Question: I want to save a custom object 'myObject' in shared preferences. Where this custom object has 'ArrayList<anotherCustomObj>'. This 'anotherCustomObj' has primary variables.
Both 'myObject' and 'anotherCustomObj' are parcelable.
I tried below code to convert it to String and save it :
'''
String myStr = gson.toJson(myObject);
editor.putString(MY_OBJ, myStr);
'''
But it gives RunTimeException.
Below is logcat screen shot.

'''
package com.objectlounge.ridesharebuddy.classes;
import java.io.File;
import java.io.InputStream;
import java.text.ParseException;
import java.text.SimpleDateFormat;
import java.util.Calendar;
import java.util.Date;
import java.util.Locale;
import android.annotation.SuppressLint;
import android.content.Context;
import android.content.SharedPreferences;
import android.content.SharedPreferences.Editor;
import android.graphics.Bitmap;
import android.graphics.BitmapFactory;
import android.os.Parcel;
import android.os.Parcelable;
import android.preference.PreferenceManager;
import android.util.Log;
import com.google.gson.annotations.SerializedName;
import com.objectlounge.ridesharebuddy.R;
public class RS_SingleMatch implements Parcelable {
private static final String RIDESHARE_DIRECTORY = "RideShareBuddy";
private static final String TAG = "RS_SingleMatch";
private static final String IMAGE_PATH = "imagePath";
private static final String IMAGE_NAME_PREFIX = "RideShareBuddyUserImage";
private Context context;
@SerializedName("id")
private int userId;
private int tripId;
private String imageUrl;
@SerializedName("userName")
private String email;
private String realName;
private String gender;
private int reputation;
private String createdAt;
private String birthdate;
private float fromLat, fromLon, toLat, toLon;
private String fromPOI, toPOI;
private String departureTime;
private int matchStrength;
// Constructor
public RS_SingleMatch(Context context) {
this.context = context;
}
// Constructor to use when reconstructing an object from a parcel
public RS_SingleMatch(Parcel in) {
readFromParcel(in);
}
@Override
public int describeContents() {
return 0;
}
@Override
// Called to write all variables to a parcel
public void writeToParcel(Parcel dest, int flags) {
dest.writeInt(userId);
dest.writeInt(tripId);
dest.writeString(imageUrl);
dest.writeString(email);
dest.writeString(realName);
dest.writeString(gender);
dest.writeInt(reputation);
dest.writeString(createdAt);
dest.writeString(birthdate);
dest.writeFloat(fromLat);
dest.writeFloat(fromLon);
dest.writeFloat(toLat);
dest.writeFloat(toLon);
dest.writeString(fromPOI);
dest.writeString(toPOI);
dest.writeString(departureTime);
dest.writeInt(matchStrength);
}
// Called from constructor to read object properties from parcel
private void readFromParcel(Parcel in) {
// Read all variables from parcel to created object
userId = in.readInt();
tripId = in.readInt();
imageUrl = in.readString();
email = in.readString();
realName = in.readString();
gender = in.readString();
reputation = in.readInt();
createdAt = in.readString();
birthdate = in.readString();
fromLat = in.readFloat();
fromLon = in.readFloat();
toLat = in.readFloat();
toLon = in.readFloat();
fromPOI = in.readString();
toPOI = in.readString();
departureTime = in.readString();
matchStrength = in.readInt();
}
// This creator is used to create new object or array of objects
public static final Parcelable.Creator<RS_SingleMatch> CREATOR = new Parcelable.Creator<RS_SingleMatch>() {
@Override
public RS_SingleMatch createFromParcel(Parcel in) {
return new RS_SingleMatch(in);
}
@Override
public RS_SingleMatch[] newArray(int size) {
return new RS_SingleMatch[size];
}
};
// Getters
public int getUserId() {
return userId;
}
public int getTripId() {
return tripId;
}
public String getImageUrl() {
return imageUrl;
}
public Bitmap getImage() {
Bitmap image = null;
// If imageUrl is not empty
if (getImageUrl().length() > 0) {
SharedPreferences prefs = PreferenceManager
.getDefaultSharedPreferences(this.context);
String imagePath = prefs.getString(IMAGE_PATH + getUserId(), "");
// Get image from cache
if ((image = RS_FileOperationsHelper.getImageAtPath(imagePath)) == null) {
Log.d(TAG, "Image not found on disk.");
Thread t = new Thread(new Runnable() {
@Override
public void run() {
// If image not found on storage then download it
setImage(downloadImage(getImageUrl()));
}
});
t.start();
}
} else {
// Use default image
image = getDefaultProfileImage();
}
image = RS_ImageViewHelper.getRoundededImage(image, image.getWidth());
Log.d(TAG, "Image width : " + image.getWidth());
return image;
}
public String getEmail() {
return email;
}
public String getRealName() {
return realName;
}
public String getGender() {
return gender;
}
public int getReputation() {
return reputation;
}
public String getCreatedAt() {
return createdAt;
}
public String getBirthdate() {
return birthdate;
}
public float getFromLat() {
return fromLat;
}
public float getFromLon() {
return fromLon;
}
public float getToLat() {
return toLat;
}
public float getToLon() {
return toLon;
}
public String getFromPOI() {
return fromPOI;
}
public String getToPOI() {
return toPOI;
}
public String getDepartureTime() {
return departureTime;
}
public int getMatchStrength() {
return matchStrength;
}
// Setters
public void setContext(Context context) {
this.context = context;
}
public void setUserId(int userId) {
this.userId = userId;
}
public void setTripId(int tripId) {
this.tripId = tripId;
}
public void setImageUrl(String imageUrl) {
this.imageUrl = imageUrl;
}
public void setImage(Bitmap img) {
if (img != null) {
// Get cache directory's path and append RIDESHARE_DIRECTORY.
String cacheDirStoragePath = context.getCacheDir()
+ "/"
+ RIDESHARE_DIRECTORY;
// Create directory at cacheDirStoragePath if does not exist.
if (RS_FileOperationsHelper
.createDirectoryAtPath(cacheDirStoragePath)) {
String imagePath = cacheDirStoragePath + "/"
+ IMAGE_NAME_PREFIX + this.userId + ".png";
// Save new image to cache
RS_FileOperationsHelper.saveImageAtPath(img, imagePath, this.context);
SharedPreferences pref = PreferenceManager
.getDefaultSharedPreferences(context);
Editor e = pref.edit();
e.putString(IMAGE_PATH + getUserId(), imagePath);
e.commit();
}
}
}
public void setEmail(String email) {
this.email = email;
}
public void setRealName(String realName) {
this.realName = realName;
}
public void setGender(String gender) {
this.gender = gender;
}
public void setReputation(int reputation) {
this.reputation = reputation;
}
public void setCreatedAt(String createdAt) {
this.createdAt = createdAt;
}
public void setBirthdate(String birthdate) {
this.birthdate = birthdate;
}
public void setFromLat(float fromLat) {
this.fromLat = fromLat;
}
public void setFromLon(float fromLon) {
this.fromLon = fromLon;
}
public void setToLat(float toLat) {
this.toLat = toLat;
}
public void setToLon(float toLon) {
this.toLon = toLon;
}
public void setFromPOI(String fromPOI) {
this.fromPOI = fromPOI;
}
public void setToPOI(String toPOI) {
this.toPOI = toPOI;
}
public void setDepartureTime(String departureTime) {
this.departureTime = departureTime;
}
public void setMatchStrength(int matchStrength) {
this.matchStrength = matchStrength;
}
// calculates age using given date
@SuppressLint("SimpleDateFormat")
public int calculateAge(String date) {
int age = 0;
try {
SimpleDateFormat formatter = new SimpleDateFormat("yyyy-MM-dd");
Date bdate = formatter.parse(date);
Calendar lCal = Calendar.getInstance();
lCal.setTime(bdate);
int lYear = lCal.get(Calendar.YEAR);
int lMonth = lCal.get(Calendar.MONTH) + 1;
int lDay = lCal.get(Calendar.DATE);
Calendar dob = Calendar.getInstance();
Calendar today = Calendar.getInstance();
dob.set(lYear, lMonth, lDay);
age = today.get(Calendar.YEAR) - dob.get(Calendar.YEAR);
if (today.get(Calendar.DAY_OF_YEAR) < dob.get(Calendar.DAY_OF_YEAR)) {
age--;
}
} catch (ParseException e) {
e.printStackTrace();
}
return age;
}
// Download image if not available
protected void downloadAndSaveImage() {
SharedPreferences prefs = PreferenceManager
.getDefaultSharedPreferences(this.context);
String imagePath = prefs.getString(IMAGE_PATH + getUserId(), "");
File file = new File(imagePath);
// If image path not stored in user defaults or image does not exists
// then
if ((imagePath == null || !file.exists()) && this.imageUrl.length() > 0) {
// Download on separate thread
Thread t = new Thread(new Runnable() {
@Override
public void run() {
setImage(downloadImage(getImageUrl()));
}
});
t.start();
}
}
// Download an image
private Bitmap downloadImage(String imageUrl) {
Log.d(TAG, "Image url : " + imageUrl);
Bitmap image = null;
try {
// Download an image from url
InputStream in = new java.net.URL(imageUrl.trim()).openStream();
image = BitmapFactory.decodeStream(in);
} catch (Exception e) {
e.printStackTrace();
}
Log.d(TAG, "Image downloading complete. image : " + image);
return image;
}
// Get default image
protected Bitmap getDefaultProfileImage() {
Bitmap image = BitmapFactory.decodeResource(
this.context.getResources(), R.drawable.default_male);
if (this.gender.toUpperCase(Locale.US).startsWith("F")) {
image = BitmapFactory.decodeResource(this.context.getResources(),
R.drawable.default_female);
}
return image;
}
}
'''
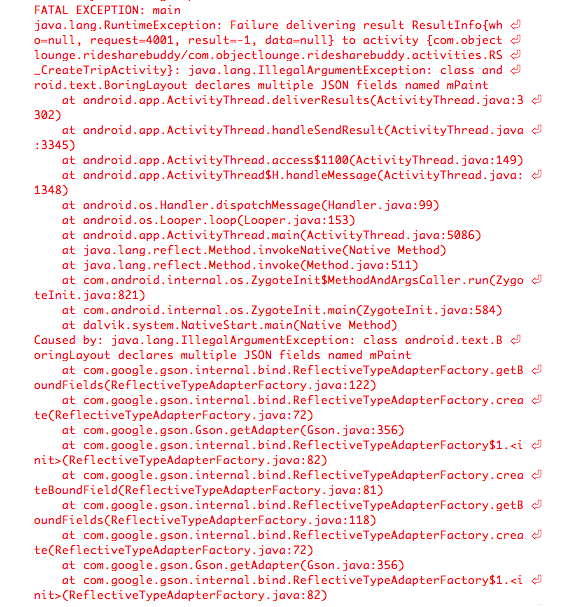
Answer: Link posted by damian was helpful to solve my problem. However, in my case there was no view component in custom object.
According to my observation if you find 'multiple JSON fields for ANY_VARIABLE_NAME', then it is likely that it is because GSON is not able to convert the object. And you can try below code to solve it.
Add below class to to tell GSON to save and/or retrieve only those variables who have Serialized name declared.
'''
class Exclude implements ExclusionStrategy {
@Override
public boolean shouldSkipClass(Class<?> arg0) {
// TODO Auto-generated method stub
return false;
}
@Override
public boolean shouldSkipField(FieldAttributes field) {
SerializedName ns = field.getAnnotation(SerializedName.class);
if(ns != null)
return false;
return true;
}
}
'''
Below is the class whose object you need to save/retrieve.
Add '@SerializedName' for variables that needs to saved and/or retrieved.
'''
class myClass {
@SerializedName("id")
int id;
@SerializedName("name")
String name;
}
'''
Code to convert myObject to jsonString :
'''
Exclude ex = new Exclude();
Gson gson = new GsonBuilder().addDeserializationExclusionStrategy(ex).addSerializationExclusionStrategy(ex).create();
String jsonString = gson.toJson(myObject);
'''
Code to get object from jsonString :
'''
Exclude ex = new Exclude();
Gson gson = new GsonBuilder().addDeserializationExclusionStrategy(ex).addSerializationExclusionStrategy(ex).create();
myClass myObject = gson.fromJson(jsonString, myClass.class);
'''